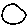
Label: circle